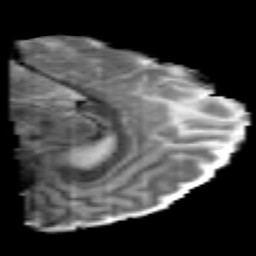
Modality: MD
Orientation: sagittal
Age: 27
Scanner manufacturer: philips
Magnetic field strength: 3 T
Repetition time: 8.6 s
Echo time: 0.127 s